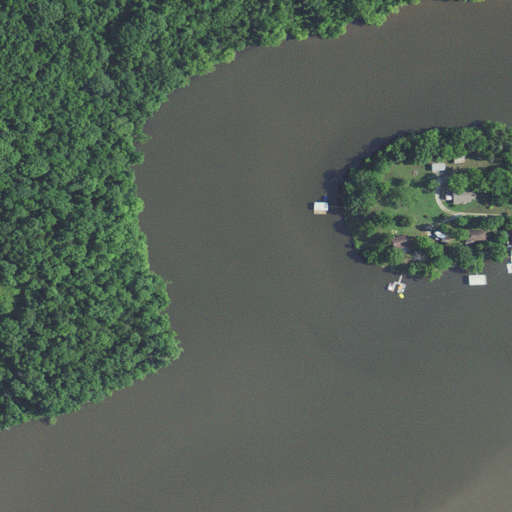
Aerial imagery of valley in Missouri named Brickley Hollow containing open water, deciduous forest, herbaceous wetlands, open development, grassland, and low intensity development